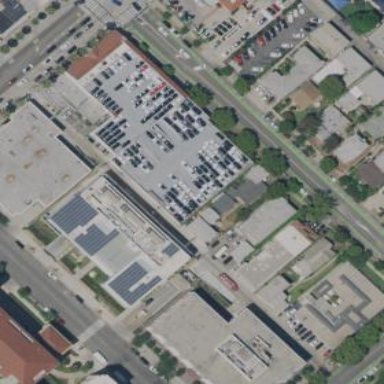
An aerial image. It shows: Commercial building.